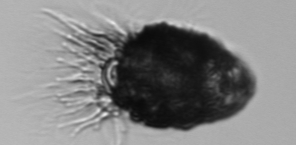
Label: Stenosemella_pacifica